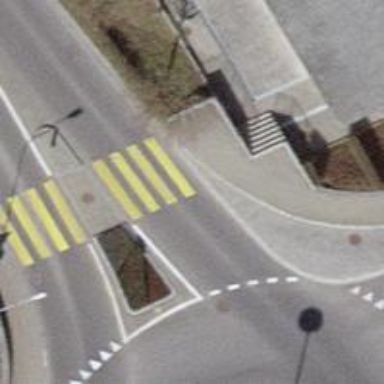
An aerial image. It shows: Marked zebra crossing on the road.